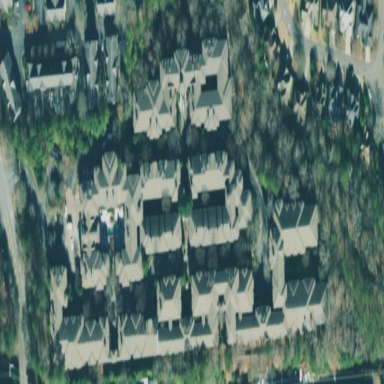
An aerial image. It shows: Residential area with apartments.